Aerial crown-view tile of a tropical tree (Barro Colorado Island, Panama), acquired 20250616:
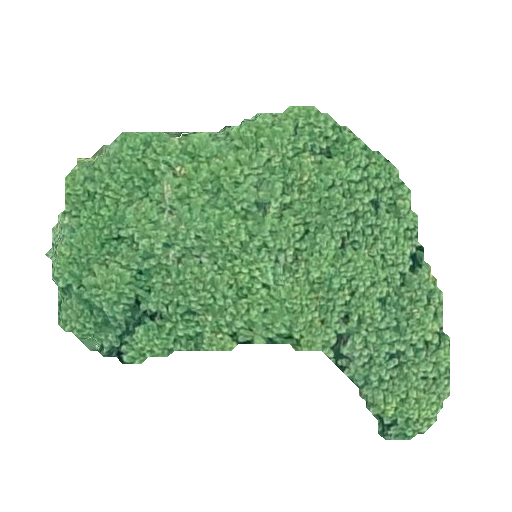
Species: Jacaranda copaia
GBIF accepted scientific name: Jacaranda copaia
Crown area: 124.246 m²